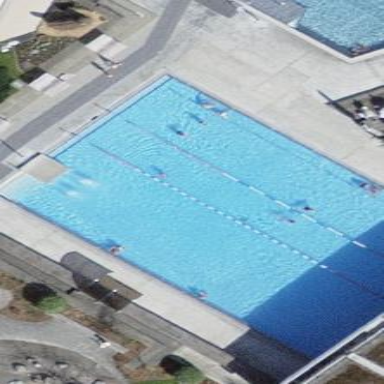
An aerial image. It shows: Swimming pool located in leisure land.